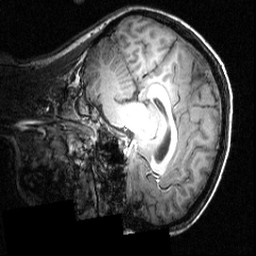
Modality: T1w
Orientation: sagittal
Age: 16
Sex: female
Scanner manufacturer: siemens
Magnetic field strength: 3.951 T
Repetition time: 1.5 s
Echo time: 0.00335 s